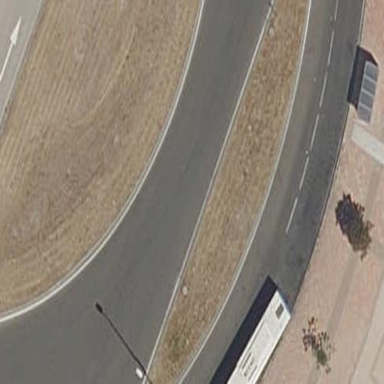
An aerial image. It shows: Grassy area with kerb barrier.